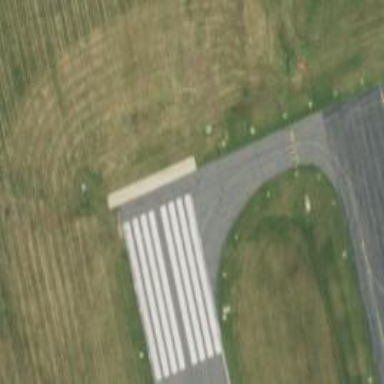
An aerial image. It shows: Asphalt taxiway at the airport.